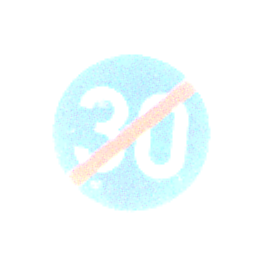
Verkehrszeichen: EndeMindestgeschwindigkeit
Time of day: SunriseSunset
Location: Outdoor (Nature)
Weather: Clear
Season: NotSpecified
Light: Natural